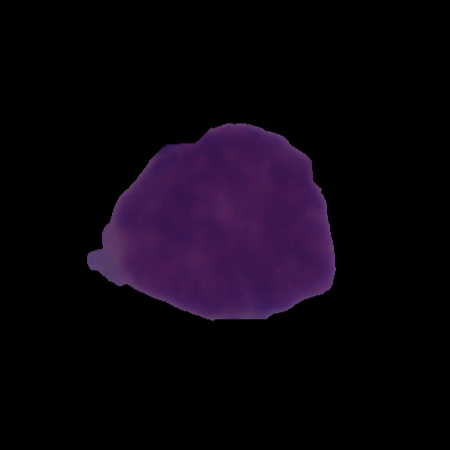
Label: cancer